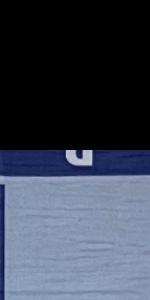
Label: Empty